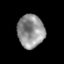
Tissue: prostate
Cell type: T cells
Senescence score: 0.3442
Nuclear area (px): 869
Mean DAPI intensity: 144.761